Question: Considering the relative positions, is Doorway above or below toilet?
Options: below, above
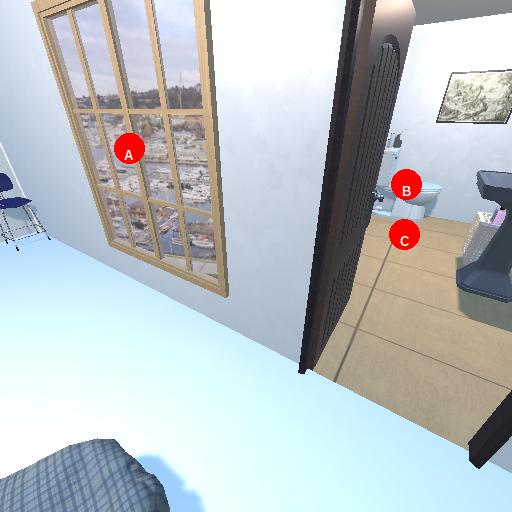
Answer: below